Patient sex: M
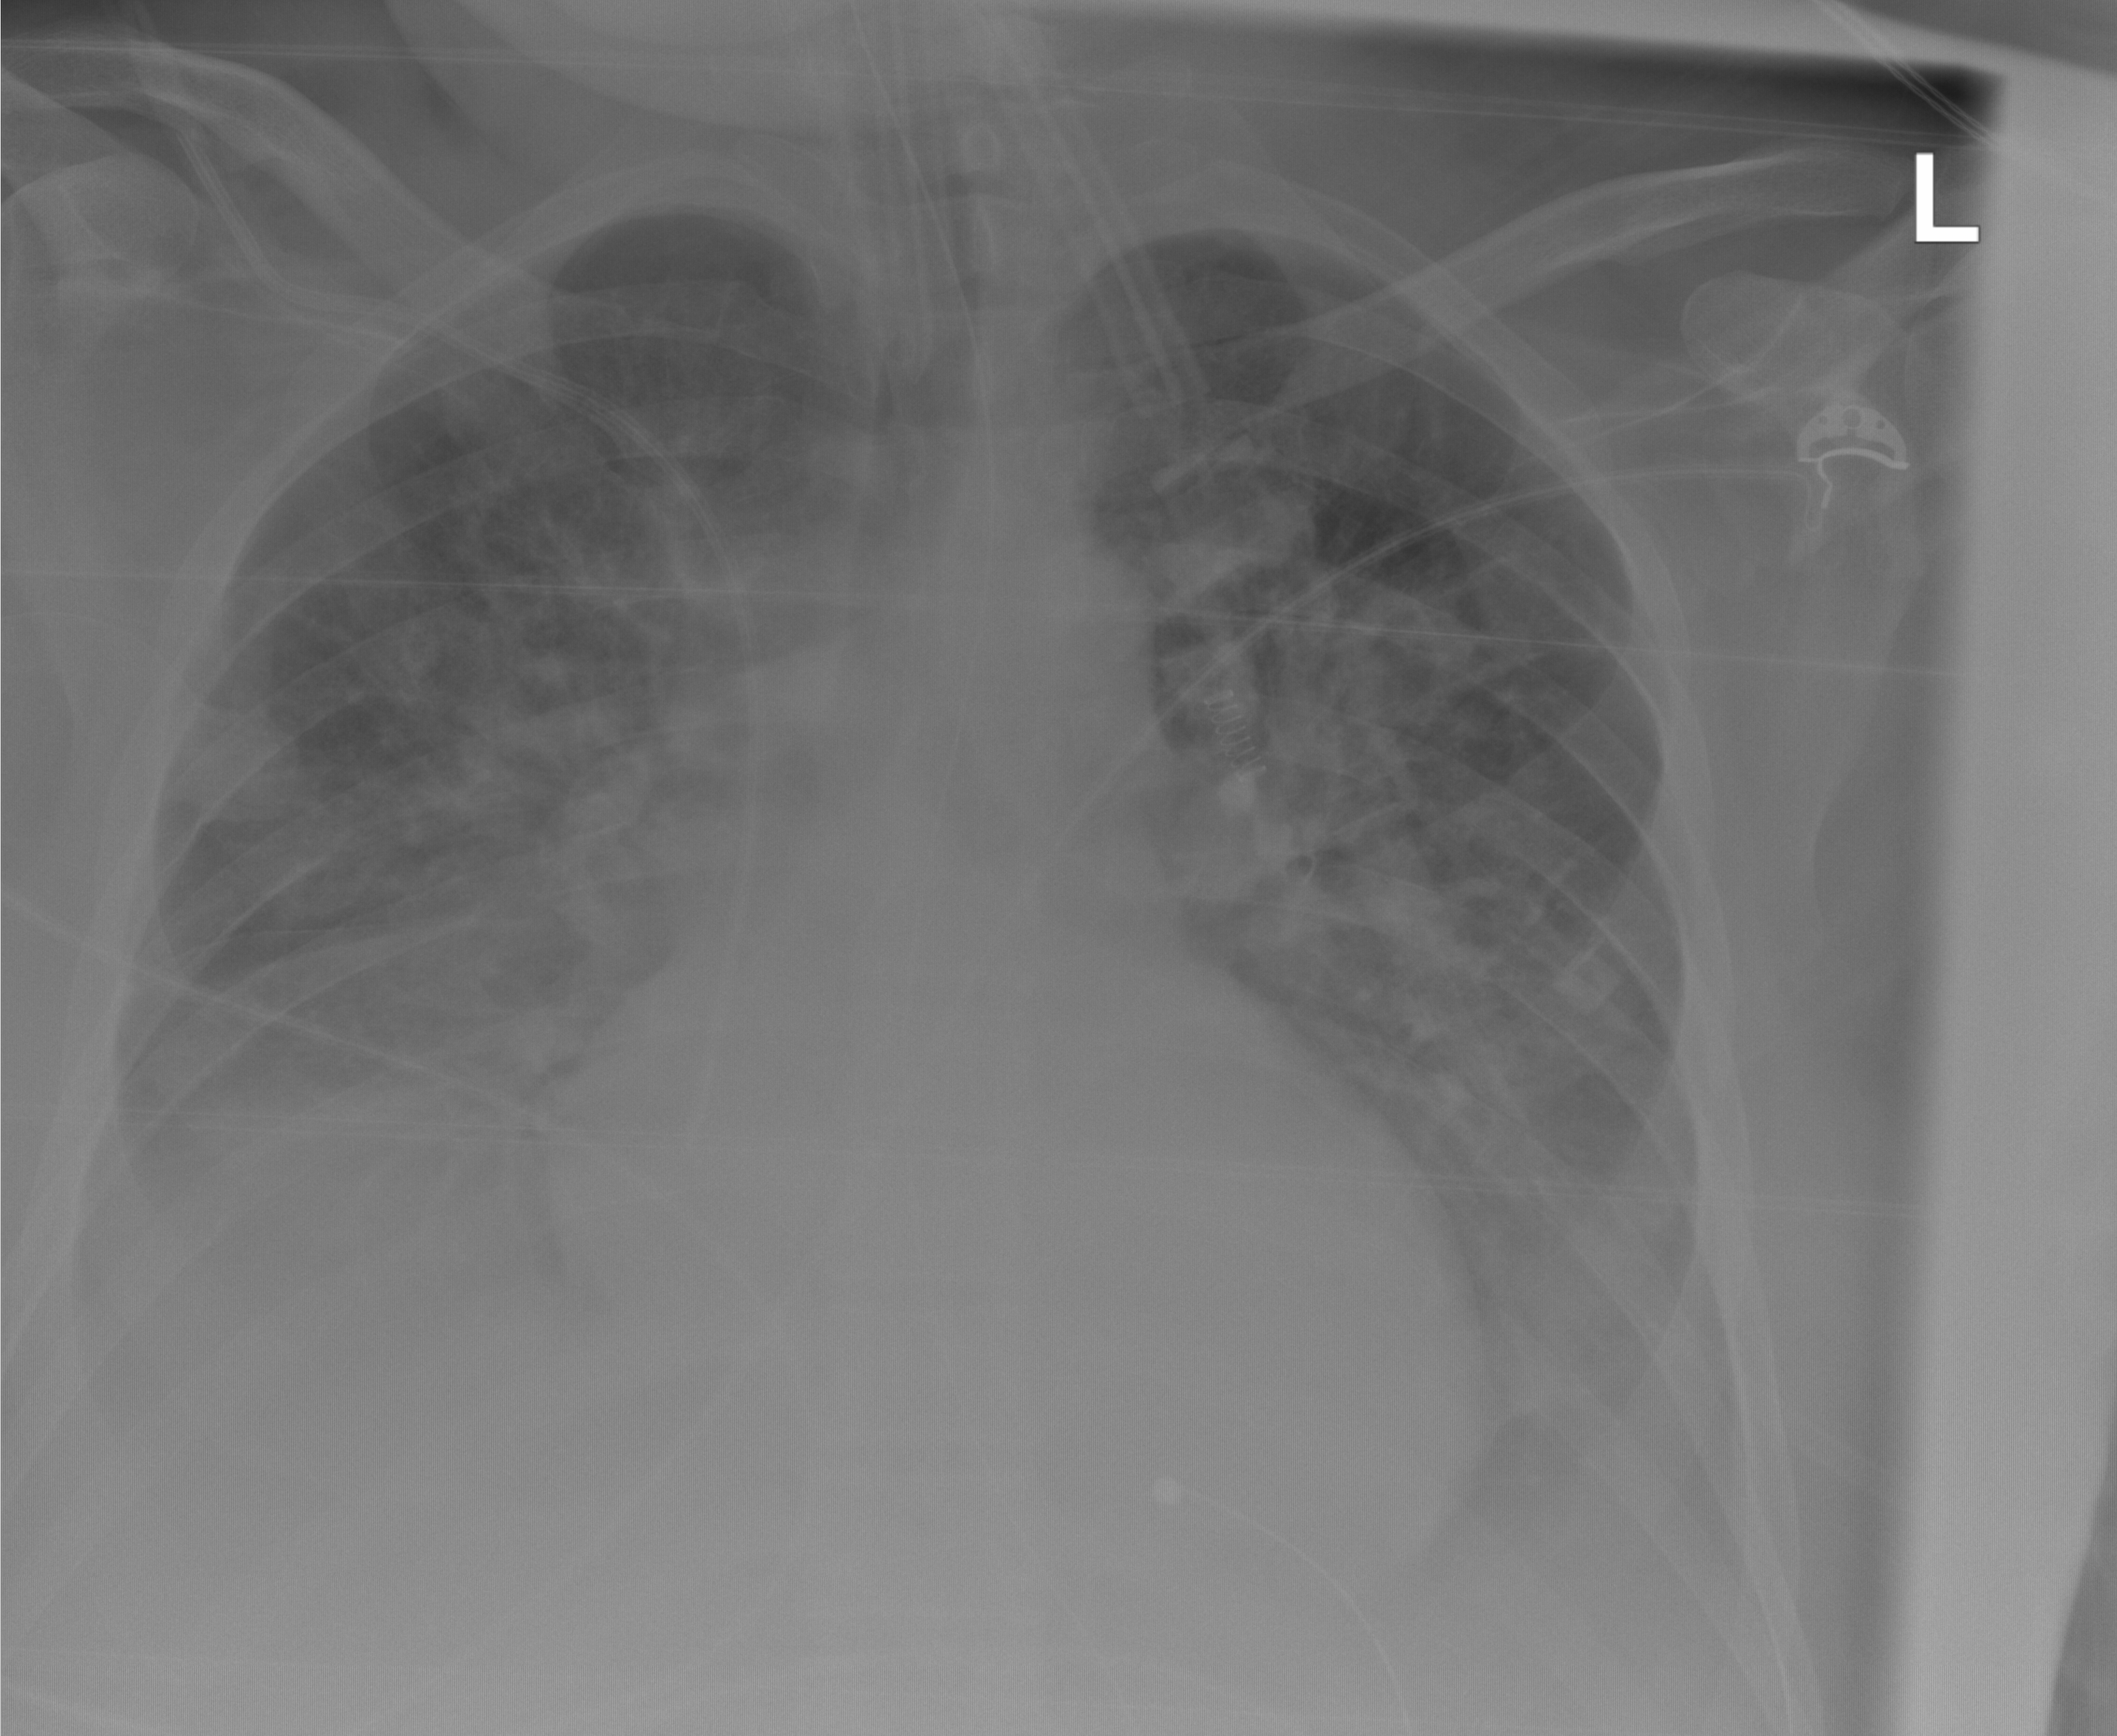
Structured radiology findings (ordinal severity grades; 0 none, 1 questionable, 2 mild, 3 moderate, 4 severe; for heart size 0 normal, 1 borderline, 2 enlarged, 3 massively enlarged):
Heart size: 2
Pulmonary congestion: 2
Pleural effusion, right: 3
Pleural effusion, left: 0
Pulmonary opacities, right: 3
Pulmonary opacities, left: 3
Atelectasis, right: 3
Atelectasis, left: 2